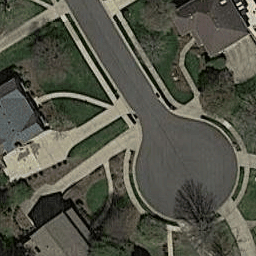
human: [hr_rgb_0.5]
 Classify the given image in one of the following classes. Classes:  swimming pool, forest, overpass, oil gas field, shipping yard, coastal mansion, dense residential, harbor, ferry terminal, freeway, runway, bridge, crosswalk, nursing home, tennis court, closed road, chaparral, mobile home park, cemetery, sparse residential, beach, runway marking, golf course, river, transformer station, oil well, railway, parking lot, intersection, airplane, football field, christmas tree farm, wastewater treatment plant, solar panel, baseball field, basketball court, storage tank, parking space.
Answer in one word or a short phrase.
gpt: closed road